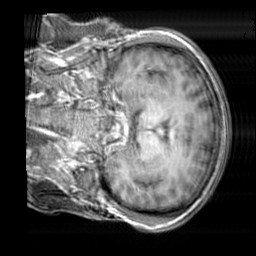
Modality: T1w
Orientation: coronal
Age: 24
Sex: male
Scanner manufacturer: siemens
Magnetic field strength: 3 T
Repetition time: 2.3 s
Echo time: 0.00303 s